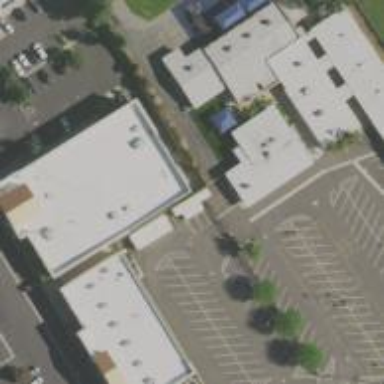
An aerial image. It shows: Retail building.